Field crop: tomato
Growth stage: 2
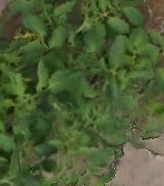
Species: tomato